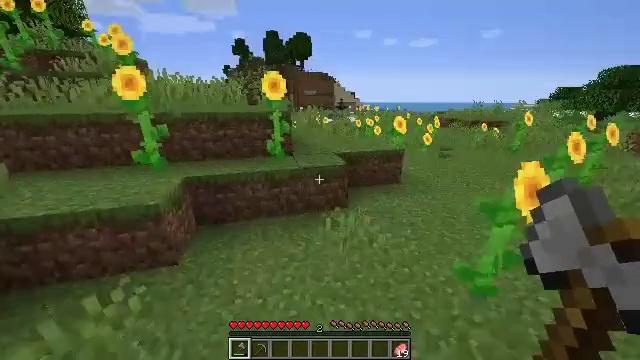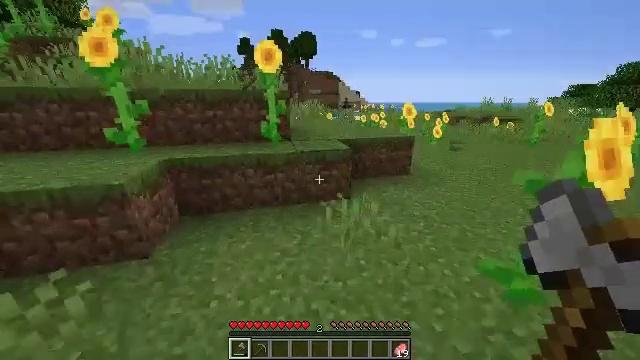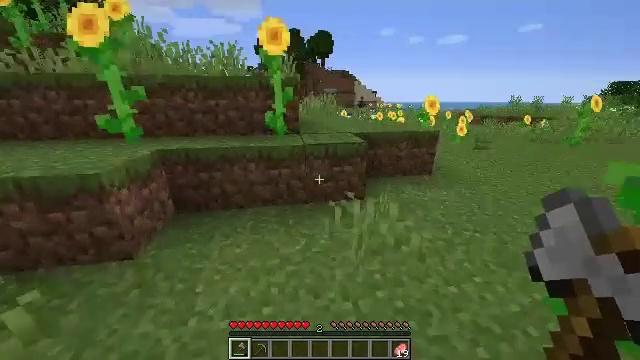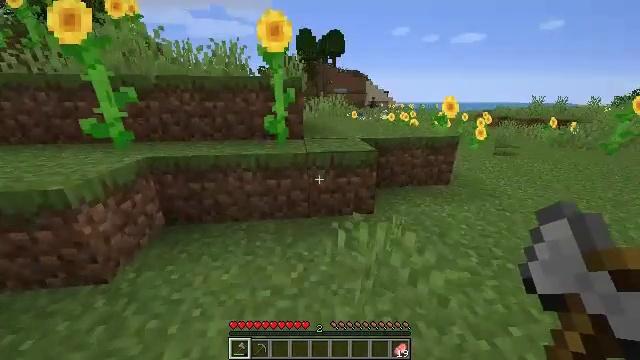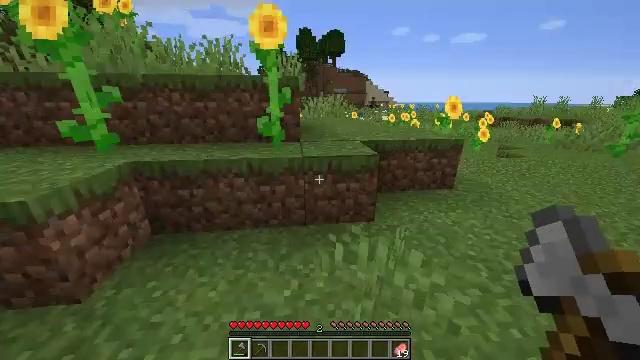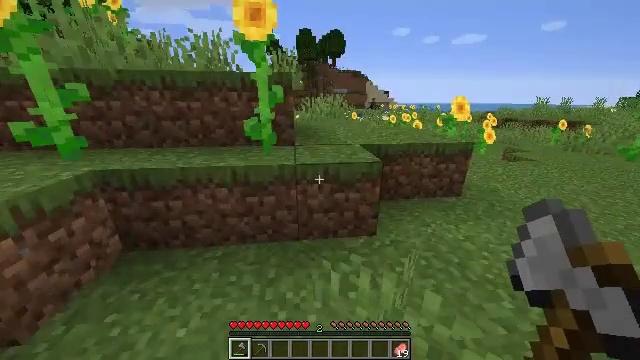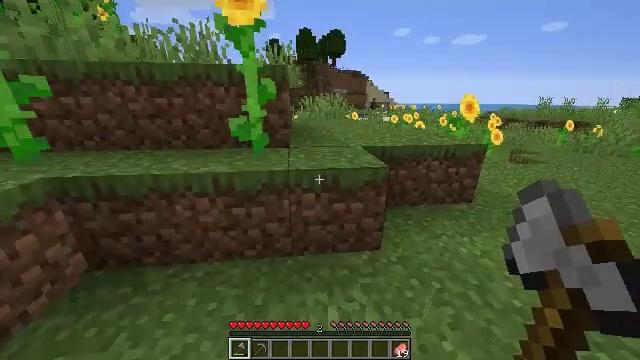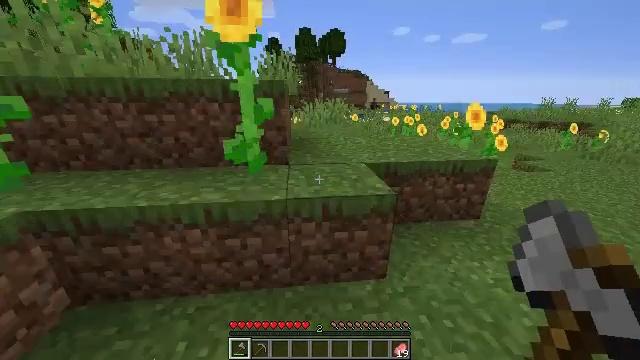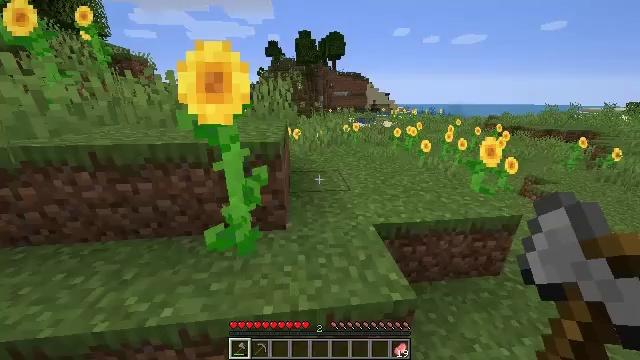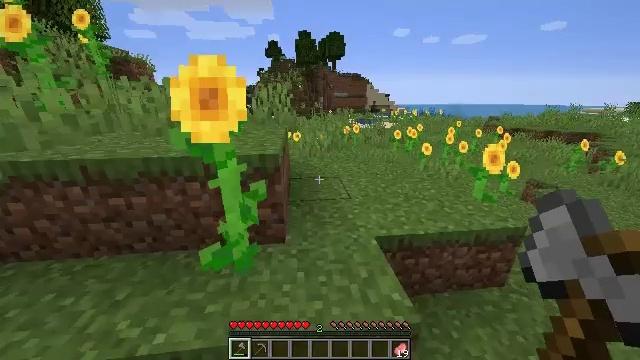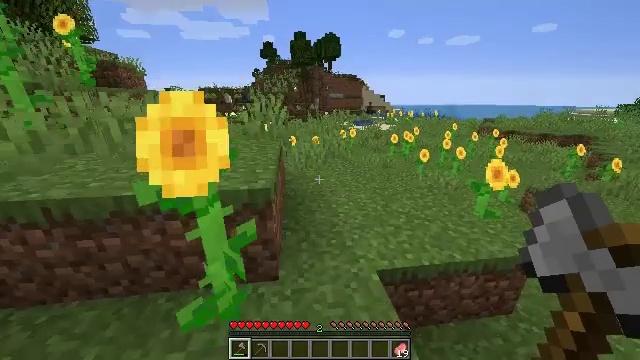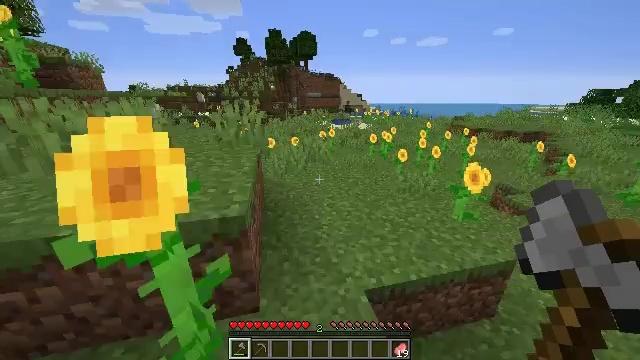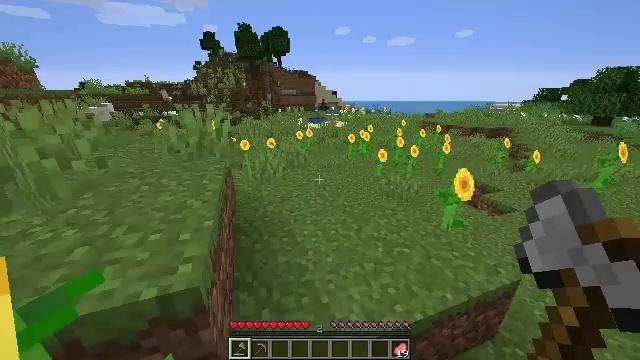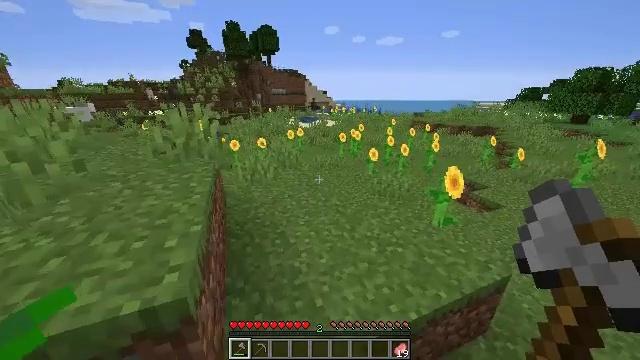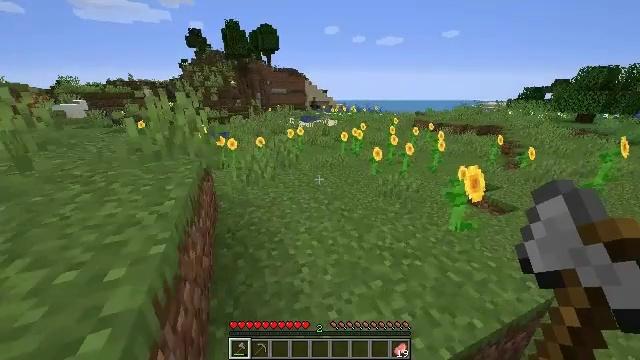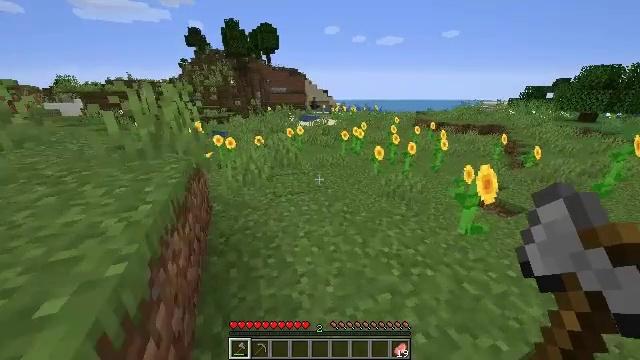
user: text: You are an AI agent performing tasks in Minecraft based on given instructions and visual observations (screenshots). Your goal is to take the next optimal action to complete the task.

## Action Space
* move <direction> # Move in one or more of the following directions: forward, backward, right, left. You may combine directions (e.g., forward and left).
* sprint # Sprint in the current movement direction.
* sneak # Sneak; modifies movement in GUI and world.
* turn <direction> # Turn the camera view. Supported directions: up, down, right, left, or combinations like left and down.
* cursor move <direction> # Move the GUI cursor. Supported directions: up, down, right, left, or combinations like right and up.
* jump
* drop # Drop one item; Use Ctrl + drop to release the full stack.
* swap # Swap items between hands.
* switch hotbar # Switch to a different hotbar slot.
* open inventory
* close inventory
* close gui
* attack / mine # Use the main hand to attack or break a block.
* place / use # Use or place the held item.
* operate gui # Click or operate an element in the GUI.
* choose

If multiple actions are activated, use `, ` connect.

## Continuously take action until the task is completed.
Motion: motion action
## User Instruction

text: Dig through stone to find iron ore.
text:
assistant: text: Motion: move forward, sprint, turn left
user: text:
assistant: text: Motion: move forward, sprint, turn left
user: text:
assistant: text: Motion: move forward, sprint, turn left
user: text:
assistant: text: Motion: move forward, sprint
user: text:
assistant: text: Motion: move forward, sprint
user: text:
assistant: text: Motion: move forward, sprint
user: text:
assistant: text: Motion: move forward, sprint, jump
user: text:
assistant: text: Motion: move forward, sprint, jump
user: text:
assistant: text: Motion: move forward, sprint, jump
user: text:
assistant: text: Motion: move forward, sprint, turn right
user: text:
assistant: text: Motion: move forward, sprint, turn right
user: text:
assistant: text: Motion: move forward, sprint, turn right
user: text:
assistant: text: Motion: move forward and move right, sprint, turn right
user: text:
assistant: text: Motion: move forward and move right, sprint
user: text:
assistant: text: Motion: move forward and move right, sprint, jump
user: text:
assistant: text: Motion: move forward and move right, sprint, jump
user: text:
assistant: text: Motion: move forward, sprint, jump
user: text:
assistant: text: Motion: move forward, sprint, jump
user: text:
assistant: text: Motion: move forward, sprint
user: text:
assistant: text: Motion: move forward, sprint
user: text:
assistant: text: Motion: move forward, sprint, turn left
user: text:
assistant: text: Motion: move forward, sprint, turn left
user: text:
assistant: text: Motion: move forward, sprint, turn left
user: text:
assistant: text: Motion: move forward, sprint, turn left
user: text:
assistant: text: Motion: move forward, sprint
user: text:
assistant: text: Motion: move forward, sprint
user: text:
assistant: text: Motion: move forward, sprint, jump
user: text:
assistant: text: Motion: move forward, sprint, jump
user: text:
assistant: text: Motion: move forward, sprint, jump
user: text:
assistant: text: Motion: move forward, sprint, jump